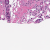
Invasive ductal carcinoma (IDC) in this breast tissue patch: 0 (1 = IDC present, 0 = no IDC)